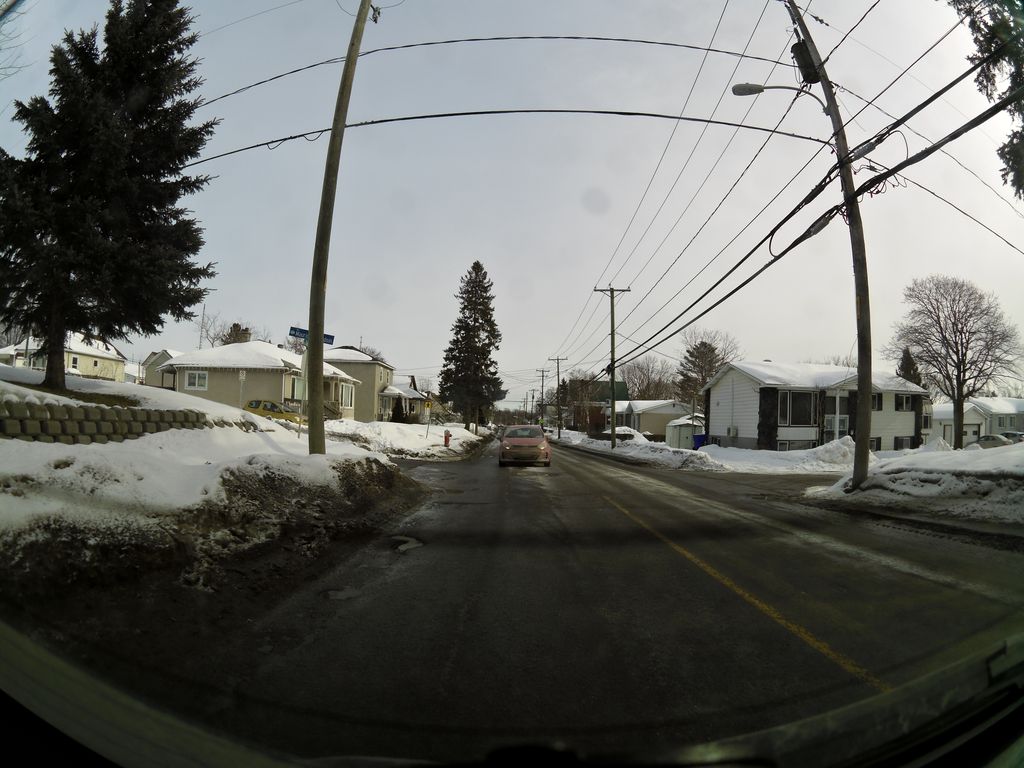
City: ottawa-gatineau